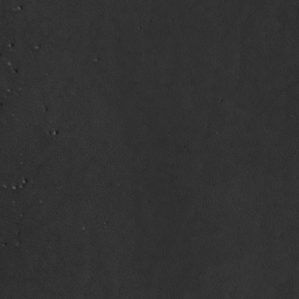
Label: non_frost